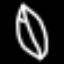
Label: leaf